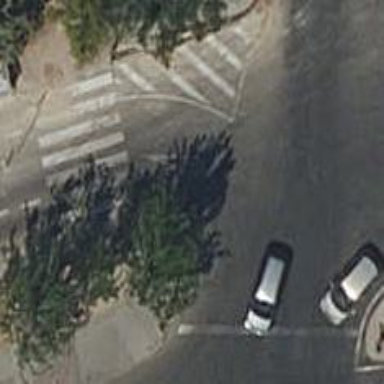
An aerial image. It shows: Road with "give way" sign.